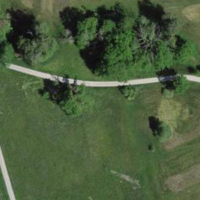
EUNIS habitat code: 24
Species observed at this site:
Euthrix potatoria